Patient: sex M, age 55
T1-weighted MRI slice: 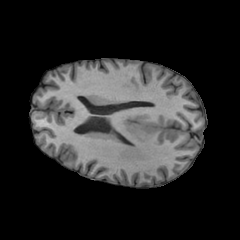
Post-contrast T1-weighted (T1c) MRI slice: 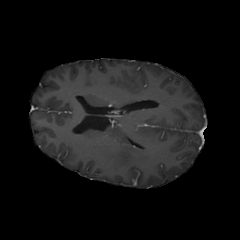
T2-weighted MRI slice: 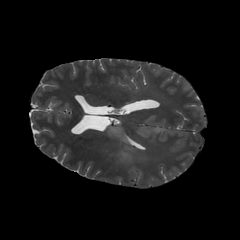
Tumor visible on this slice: yes
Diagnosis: Astrocytoma, IDH-wildtype
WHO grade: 2